Question: I am new in Bootstrap JS. I have a table made with Bootsrap JS, whose data came from a Json file. Here is The Code-
'''
<div class="container-fluid">
<div class="row">
<div class="col-md-8">
<div class="fixedscroll">
<table id="user_table" class="table table-hover table-bordered table-striped responsive" style="margin-bottom: 0;" class="display">
<thead>
<tr>
<th>UID</th>
<th>Name</th>
<th>Address</th>
<th>Tags</th>
<th>Edit tags</th>
</tr>
</thead>
</table>
</div>
</div>
</div>
function showAll(){
$.ajax({
url: "showAll",
dataType:"json",
success:function(data){
$('#user_table tr:gt(0)').remove();
jQuery.each(data['Payload'], function(index, value) {
var row = '<tr>'
+ '<td id="tduid">'+ value['uid']+ '</td>'
+ '<td>'+ value['name']+ '</td>'
+ '<td>'+ value['address']+ '</td>'
+ '<td>'+ value['tag1']+ ',' + value['tag2']+ ',' + value['tag3']+'</td>' + '<td>'+ '<button class="deleteUser btn btn-danger" type="submit">Edit</button>' + '</td></tr>';
$('#user_table').append(row);
});
}
});
'''
Now This Payload is the name of my json, which came from a servlet where I call the database.
Now let, there is 3 tags. But some of rows have 2 tags. So, when I put the values in json the Json looks like-
'''
{"Payload":[{"uid":"u01","name":"Subho","address":"Dumdum","tag1":"aircel","tag2":"vodafone","tag3":"airtel"},{"uid":"u02","name":"Jeet","address":"Baruipur","tag1":"airtel","tag2":"","tag3":"aircel"},{"uid":"u03","name":"Diba","address":"Jadavpur","tag1":"vodafone","tag2":"aircel","tag3":"airtel"},{"uid":"u04","name":"Tommy","address":"Baguihati","tag1":"aircel","tag2":"vodafone","tag3":""},{"uid":"u05","name":"Jonty","address":"Rahara","tag1":"","tag2":"vodafone","tag3":"airtel"},{"uid":"u06","name":"Gourav","address":"Tripura","tag1":"aircel","tag2":"vodafone","tag3":"airtel"}]}
'''
Now You can see, that for UID=U02 there is 2 tags. And the output looks like picture attached. How can I remove the blank values or null values???? Please anyone help me...
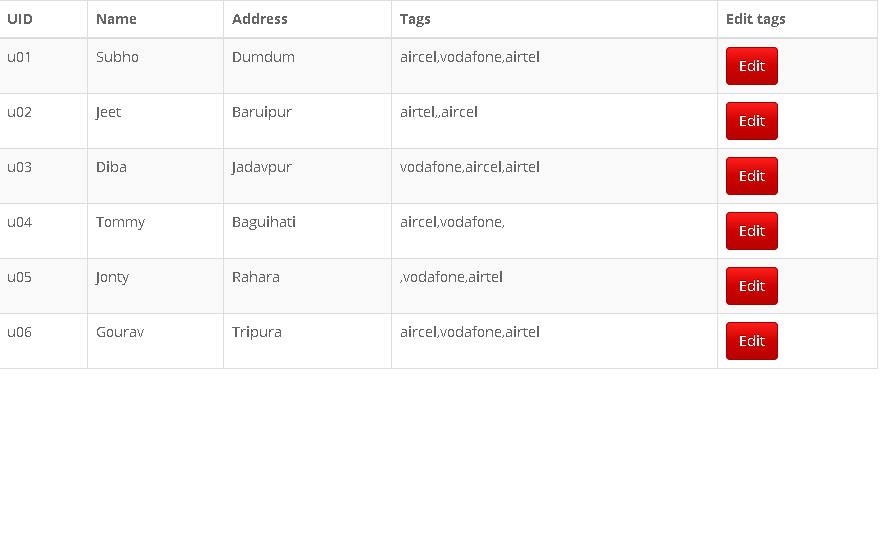
Answer: I think, you are saying about the extra ',' in the tags column... one messy solution is
'''
$.ajax({
url: "showAll",
dataType: "json",
success: function (data) {
$('#user_table tr:gt(0)').remove();
jQuery.each(data['Payload'], function (index, value) {
var tags = $.map([value.tag1, value.tag2, value.tag3], function (value) {
return value || undefined;
});
var row = '<tr>' + '<td id="tduid">' + value['uid'] + '</td>' + '<td>' + value['name'] + '</td>' + '<td>' + value['address'] + '</td>' + '<td>' + tags + '</td>' + '<td>' + '<button class="deleteUser btn btn-danger" type="submit">Edit</button>' + '</td></tr>';
$('#user_table').append(row);
});
}
});
'''
---
As @Alnitak said
'''
var tags = [value.tag1, value.tag2, value.tag3].filter(function (value) {
return value !== undefined;
});
console.log(tags)
'''